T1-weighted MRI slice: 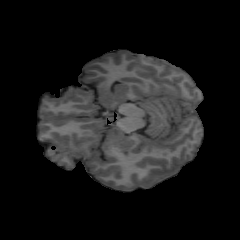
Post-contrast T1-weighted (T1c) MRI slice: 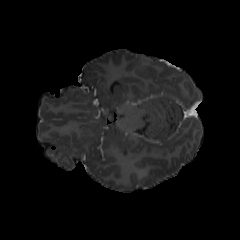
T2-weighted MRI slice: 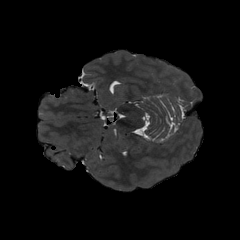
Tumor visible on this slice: no